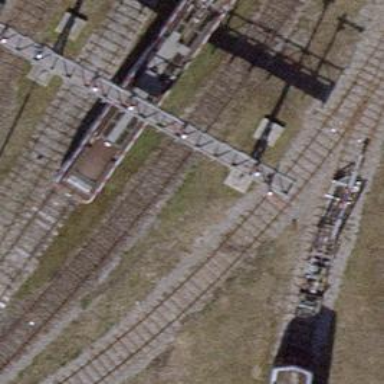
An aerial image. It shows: Railway signal.